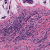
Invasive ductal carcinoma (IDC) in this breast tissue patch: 1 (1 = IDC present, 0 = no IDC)